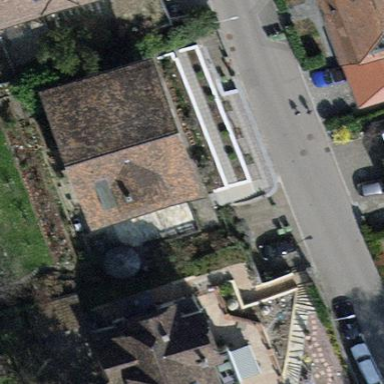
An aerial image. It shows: Detached building.